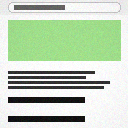
Screen state: on